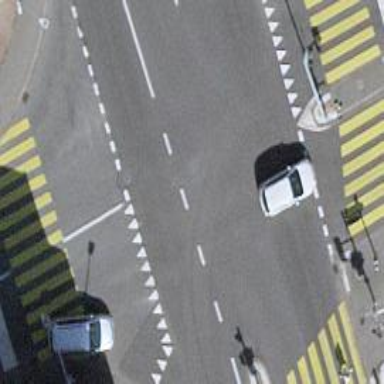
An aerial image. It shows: Road with traffic signals.